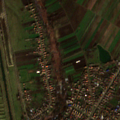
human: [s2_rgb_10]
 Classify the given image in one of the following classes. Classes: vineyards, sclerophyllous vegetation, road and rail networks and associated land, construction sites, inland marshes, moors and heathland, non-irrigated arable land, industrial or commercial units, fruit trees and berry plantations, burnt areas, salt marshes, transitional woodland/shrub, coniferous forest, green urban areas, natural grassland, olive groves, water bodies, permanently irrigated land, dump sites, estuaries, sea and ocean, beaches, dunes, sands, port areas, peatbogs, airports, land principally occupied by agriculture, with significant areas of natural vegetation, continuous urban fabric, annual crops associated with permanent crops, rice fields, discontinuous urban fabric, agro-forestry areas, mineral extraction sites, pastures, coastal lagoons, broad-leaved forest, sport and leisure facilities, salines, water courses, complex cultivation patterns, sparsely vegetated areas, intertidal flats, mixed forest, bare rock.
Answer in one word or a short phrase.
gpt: discontinuous urban fabric, non-irrigated arable land, pastures, transitional woodland/shrub, water bodies